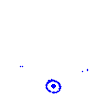
Particle: electron